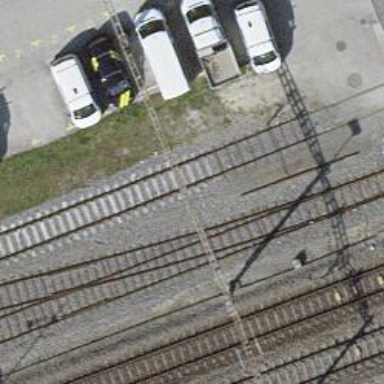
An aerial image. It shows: Railway yard with one track in service.